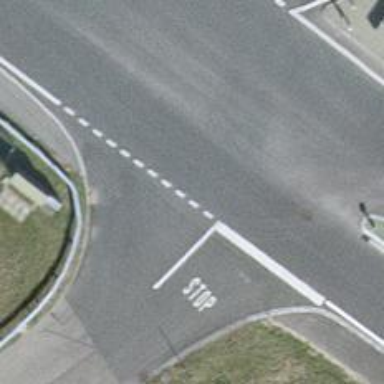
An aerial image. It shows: Stop road.